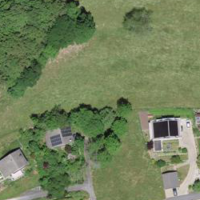
EUNIS habitat code: 55
Species observed at this site:
Pholidoptera griseoaptera
Pararge aegeria
Aphantopus hyperantus
Ligdia adustata
Pieris napi
Euplagia quadripunctaria
Scaeva selenitica
Maniola jurtina